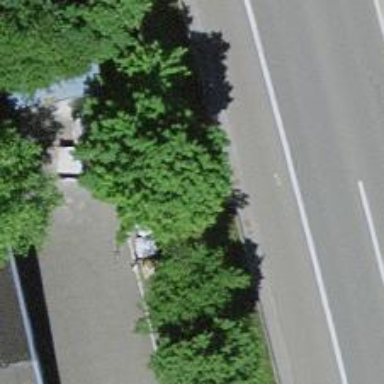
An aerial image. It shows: Street cabinet used for traffic control.